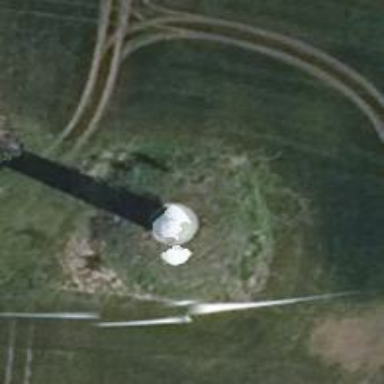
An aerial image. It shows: Wind turbine generator that utilizes wind as its source for generating electricity. It is of the horizontal axis type.